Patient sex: M
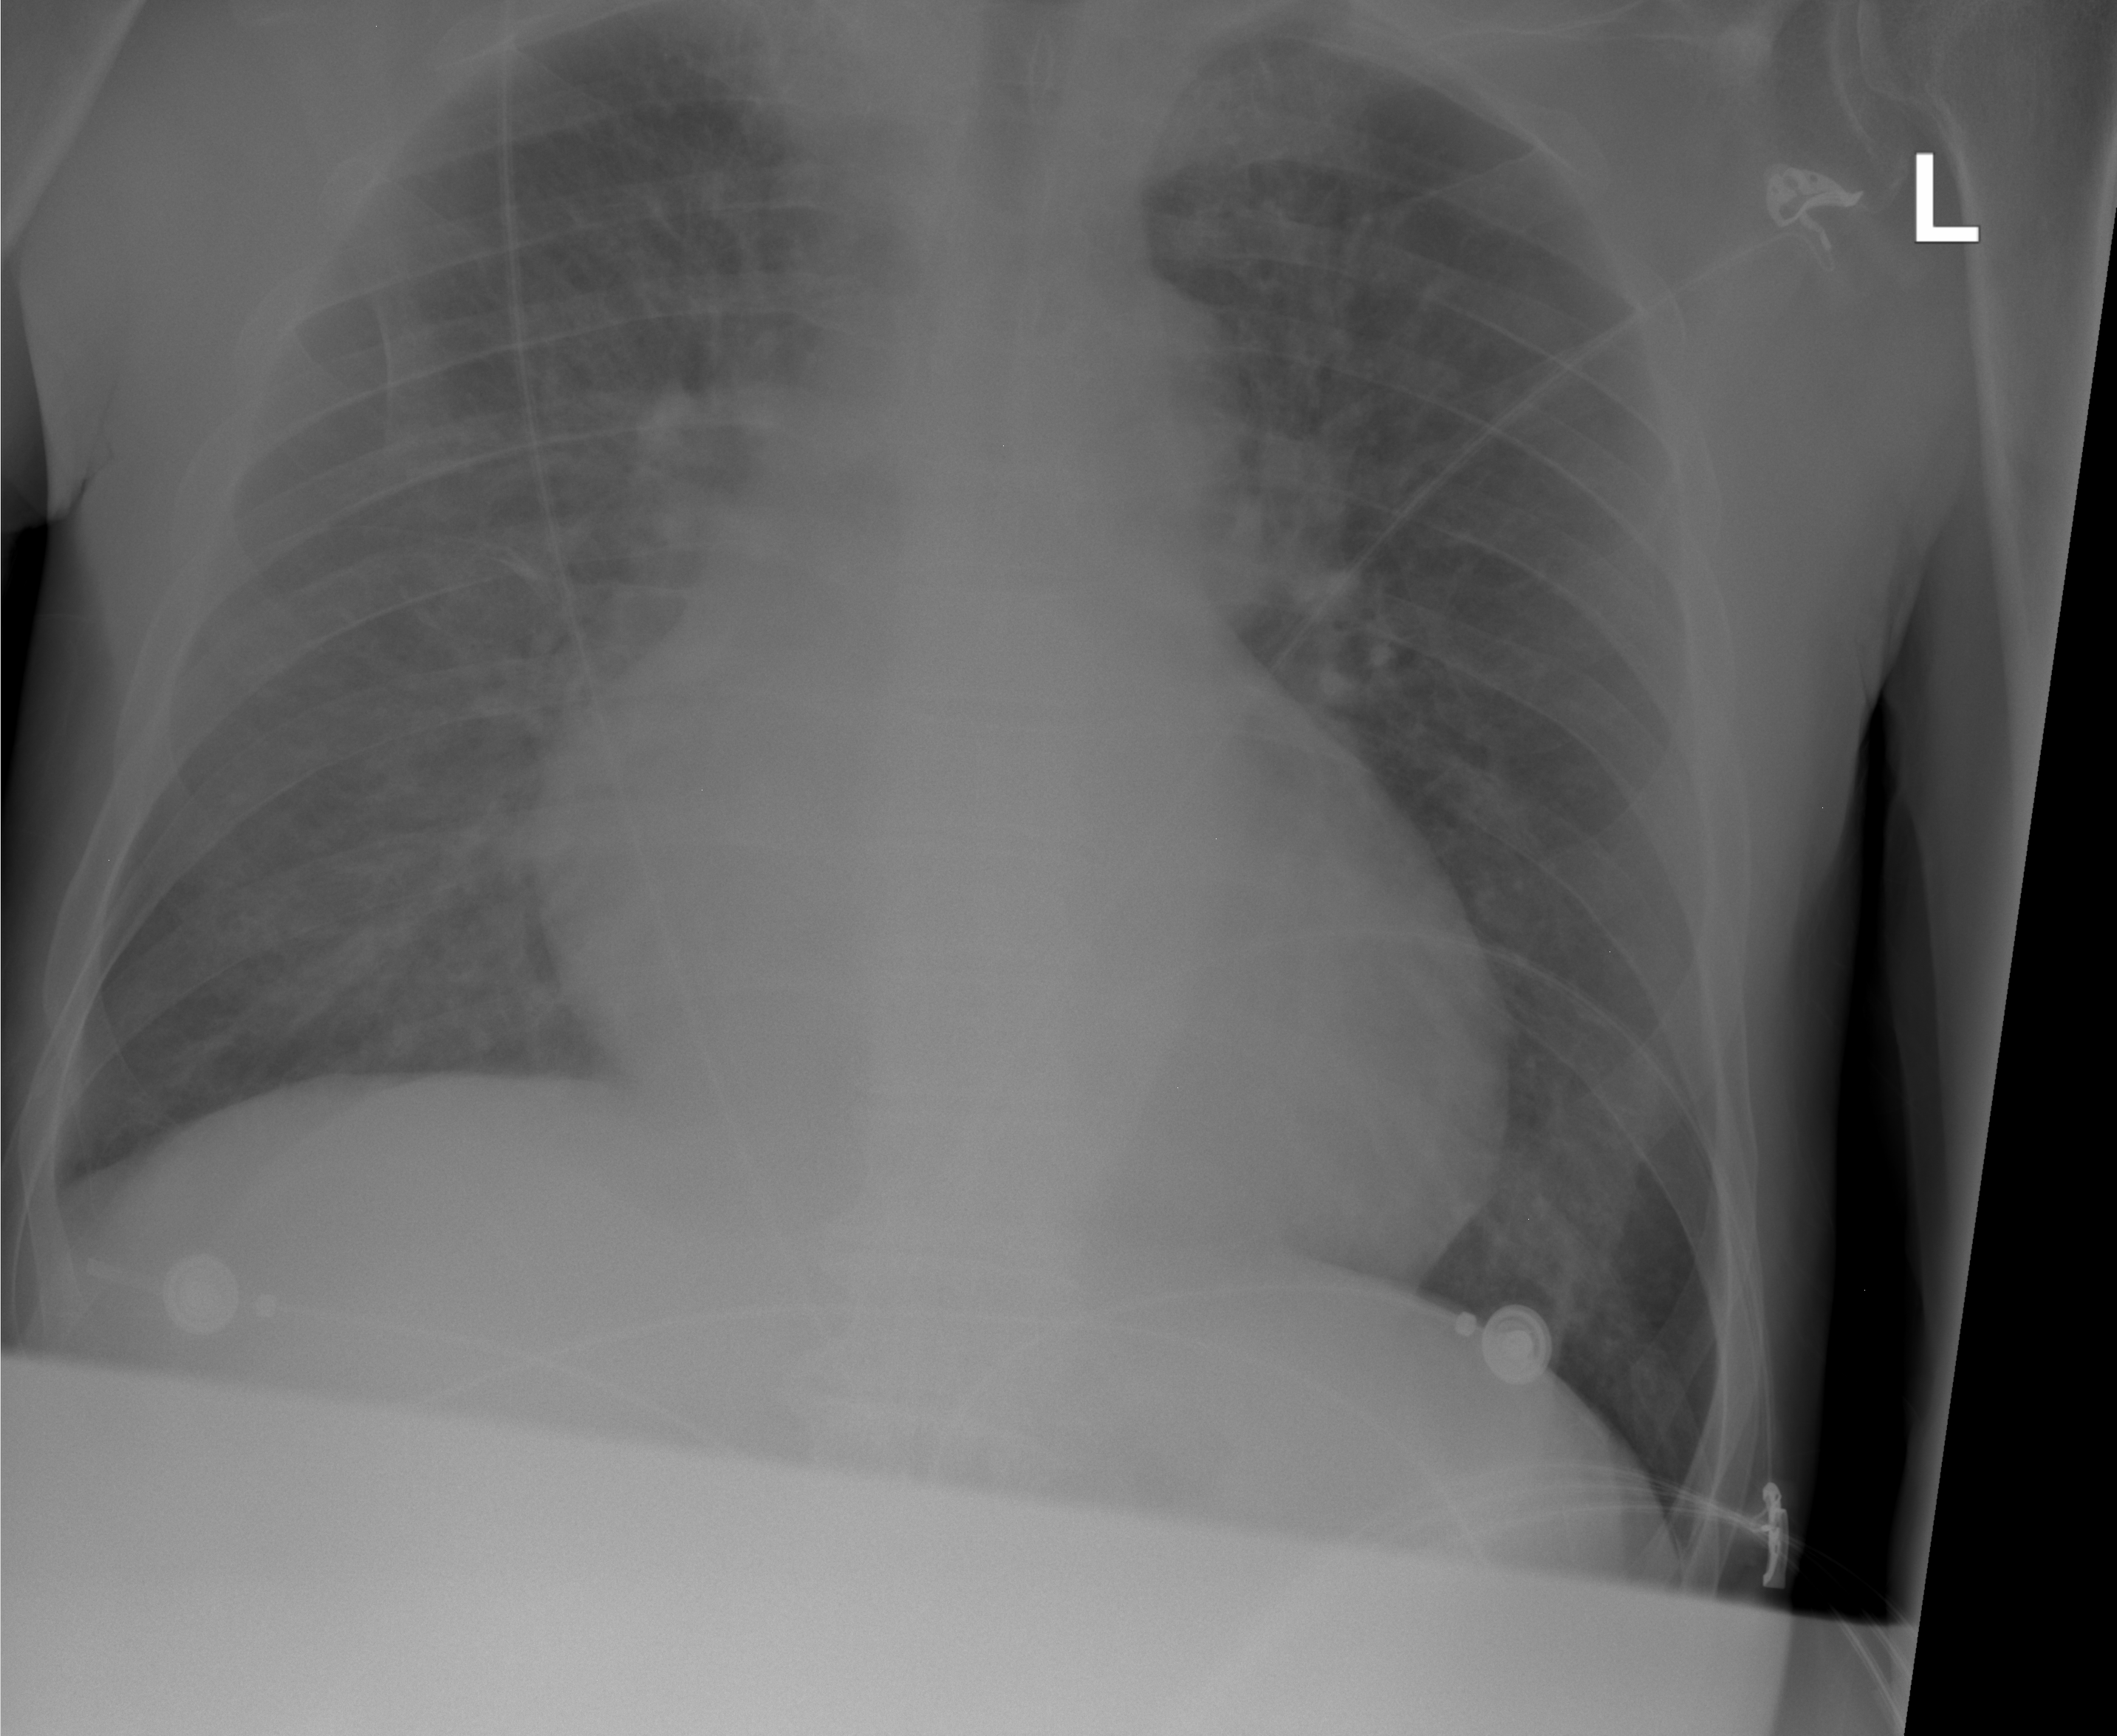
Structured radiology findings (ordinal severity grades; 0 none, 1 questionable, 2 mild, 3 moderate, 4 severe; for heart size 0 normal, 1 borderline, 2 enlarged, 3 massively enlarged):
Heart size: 3
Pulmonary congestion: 0
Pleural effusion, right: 0
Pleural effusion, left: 0
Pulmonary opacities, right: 2
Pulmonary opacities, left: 0
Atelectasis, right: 0
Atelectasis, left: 0